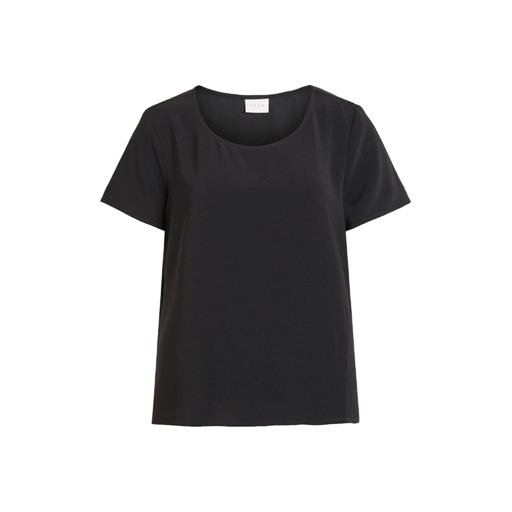
black short-sleeved top, short-sleeve top only macy, black curved hem t-shirt, white background